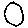
Label: circle